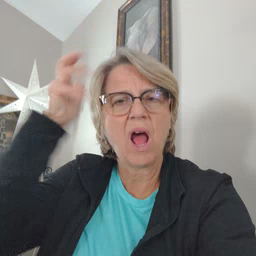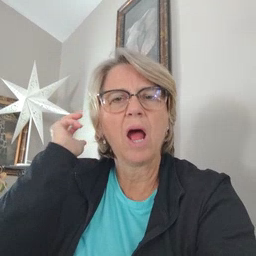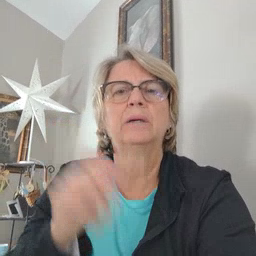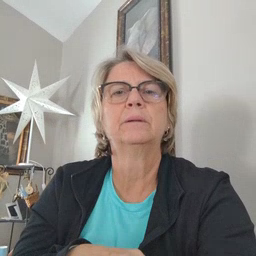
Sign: lion